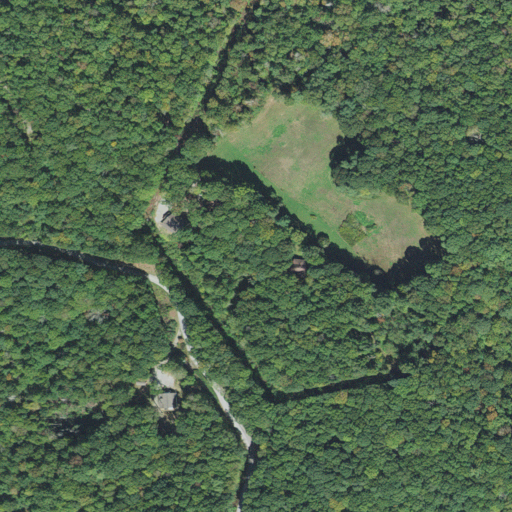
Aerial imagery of ridge(s) in North Carolina named Ell Ridge containing deciduous forest, open development, and mixed forest